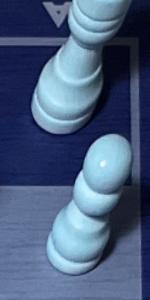
Label: Pawn_White